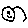
Label: smiley face